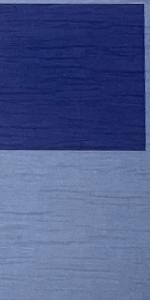
Label: Empty